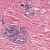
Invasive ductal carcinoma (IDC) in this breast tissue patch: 0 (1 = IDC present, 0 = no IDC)